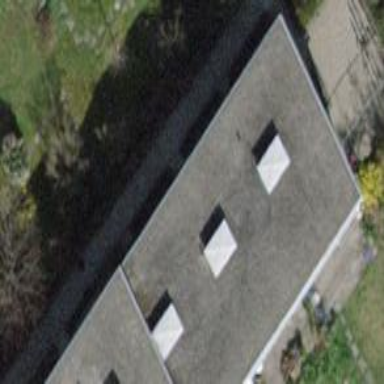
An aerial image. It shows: Flat roof terrace building.